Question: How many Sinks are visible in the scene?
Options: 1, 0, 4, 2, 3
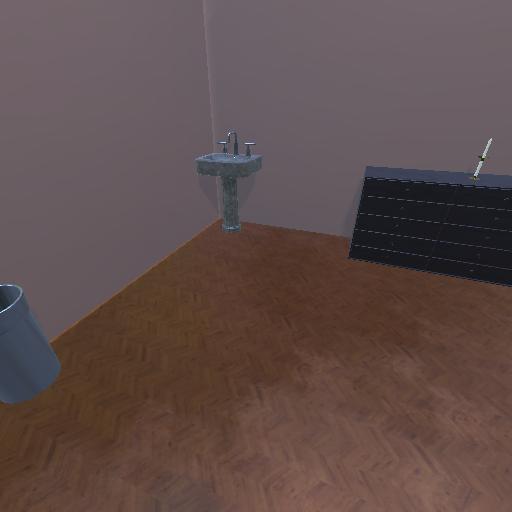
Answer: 1